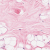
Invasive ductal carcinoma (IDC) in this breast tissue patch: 0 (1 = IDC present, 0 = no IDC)